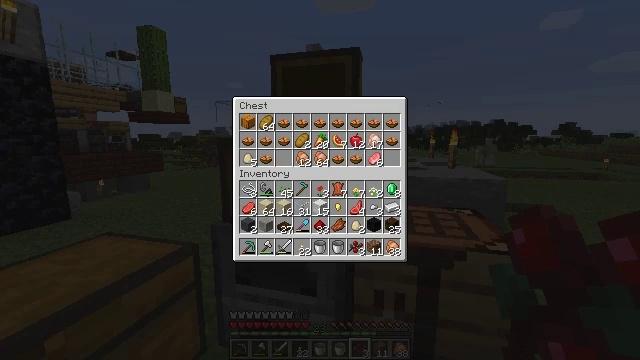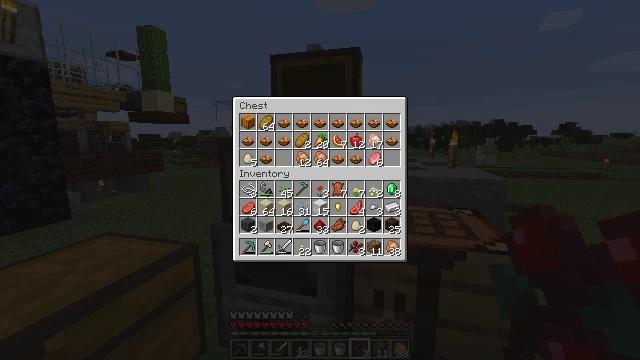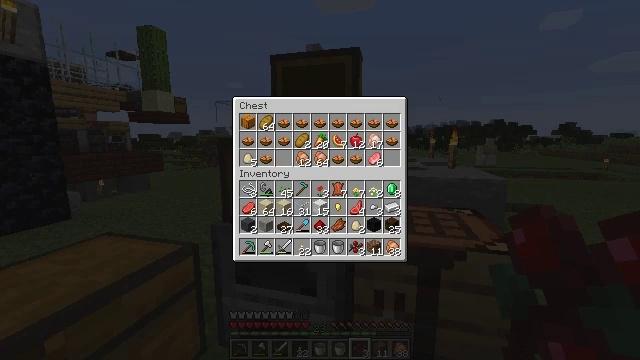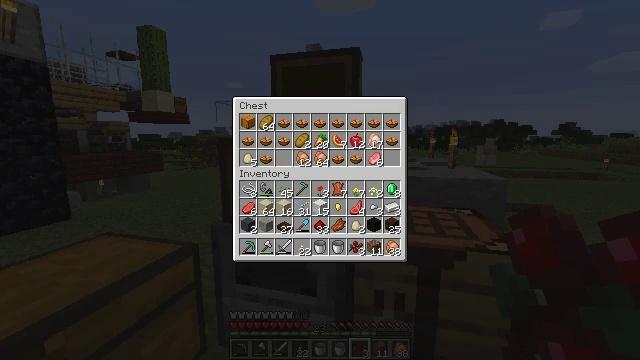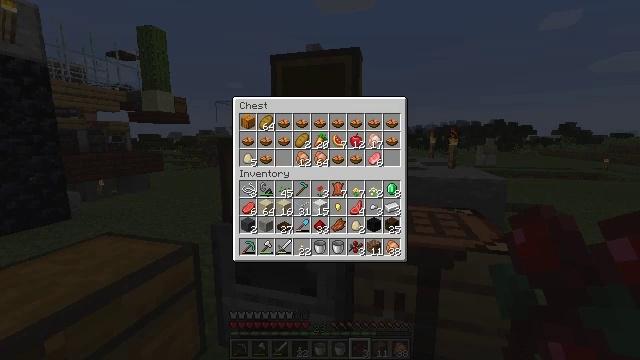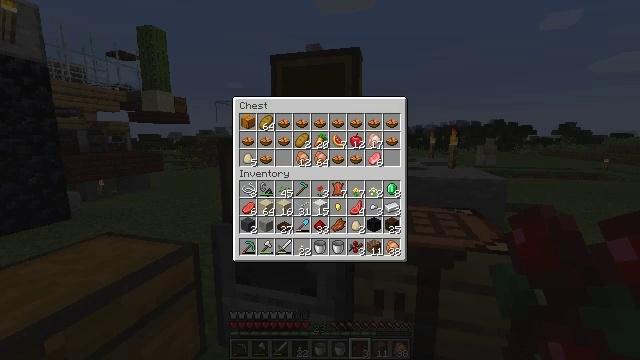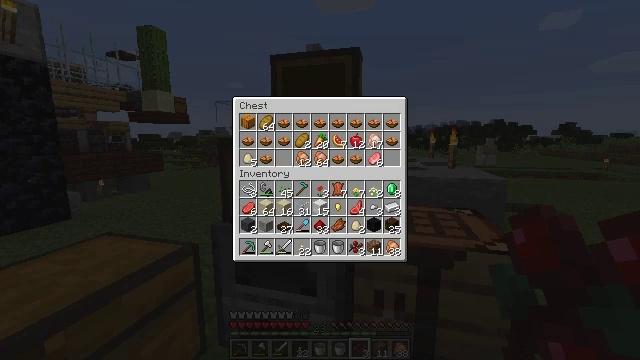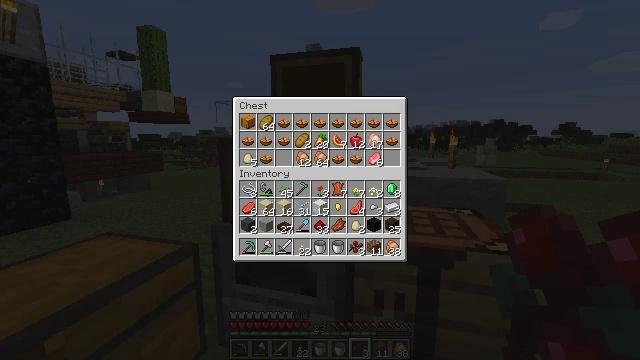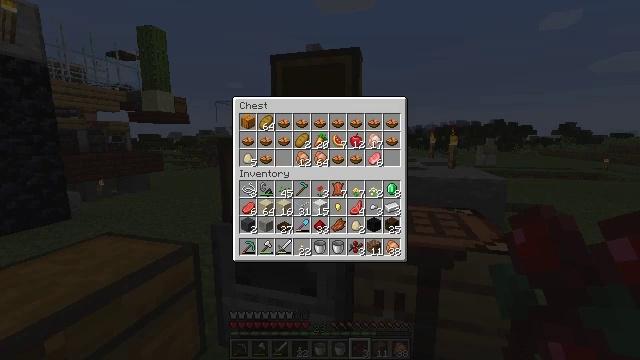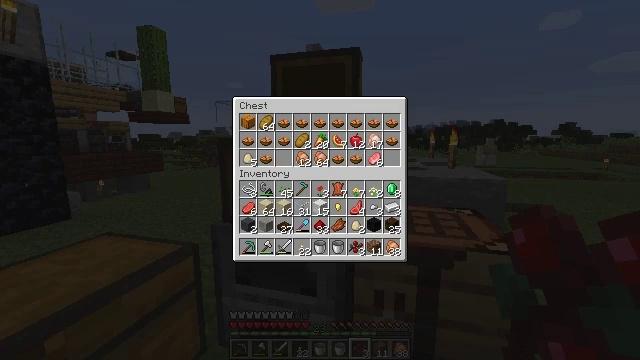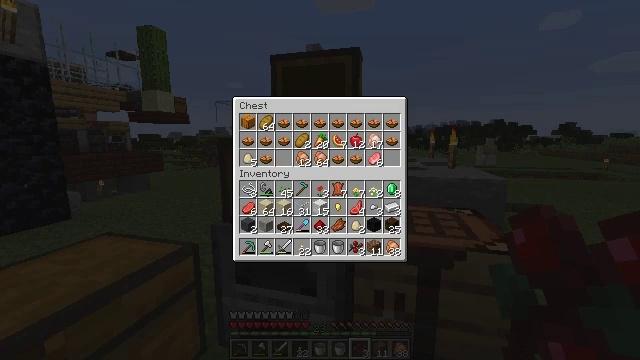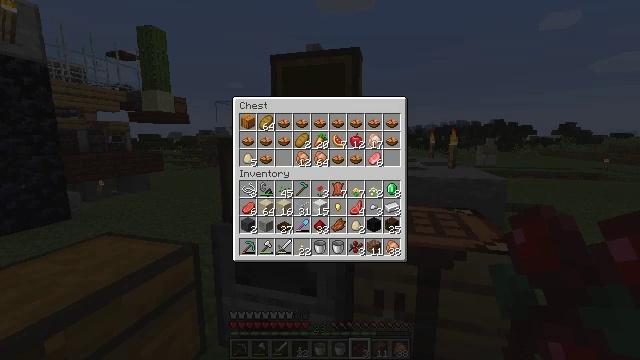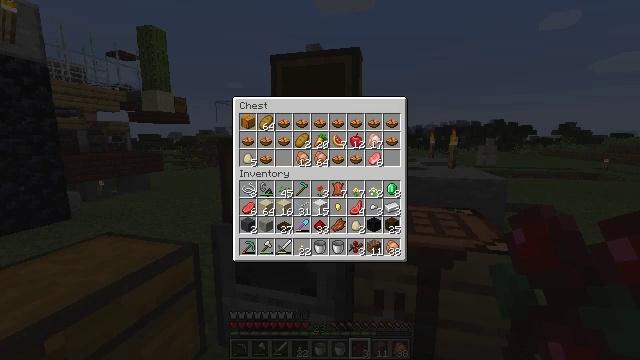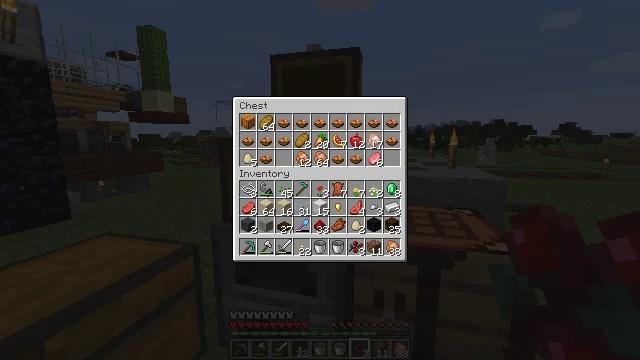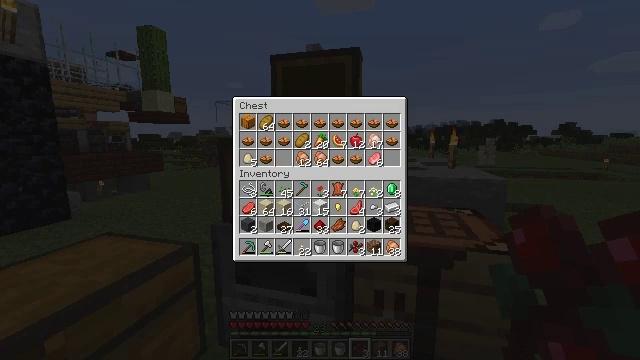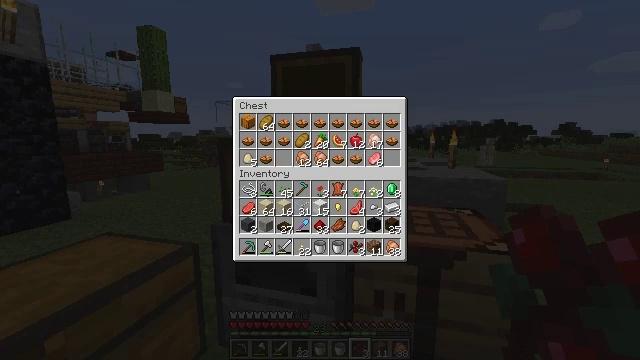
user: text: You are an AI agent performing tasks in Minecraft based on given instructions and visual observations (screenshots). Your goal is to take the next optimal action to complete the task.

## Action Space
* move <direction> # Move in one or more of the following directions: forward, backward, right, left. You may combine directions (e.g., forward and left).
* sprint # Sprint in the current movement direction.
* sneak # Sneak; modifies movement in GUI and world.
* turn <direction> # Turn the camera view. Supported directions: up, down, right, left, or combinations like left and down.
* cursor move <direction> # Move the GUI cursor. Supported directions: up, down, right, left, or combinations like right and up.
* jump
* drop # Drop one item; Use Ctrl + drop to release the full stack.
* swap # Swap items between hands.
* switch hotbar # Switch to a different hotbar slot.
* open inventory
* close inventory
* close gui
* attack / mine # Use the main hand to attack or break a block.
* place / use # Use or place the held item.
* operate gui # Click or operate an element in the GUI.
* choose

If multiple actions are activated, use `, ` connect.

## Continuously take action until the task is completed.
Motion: motion action
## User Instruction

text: Smelt kelp to obtain dried kelp.
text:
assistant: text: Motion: no_op
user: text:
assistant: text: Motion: no_op
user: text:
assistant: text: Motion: no_op
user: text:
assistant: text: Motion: no_op
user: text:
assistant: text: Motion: no_op
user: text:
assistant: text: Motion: no_op
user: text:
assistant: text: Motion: no_op
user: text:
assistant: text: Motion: no_op
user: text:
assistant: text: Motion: no_op
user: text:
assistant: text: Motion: no_op
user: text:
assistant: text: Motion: no_op
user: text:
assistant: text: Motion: no_op
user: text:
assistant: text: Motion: no_op
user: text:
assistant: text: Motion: no_op
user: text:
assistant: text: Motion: no_op
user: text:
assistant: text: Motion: no_op
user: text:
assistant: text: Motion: no_op
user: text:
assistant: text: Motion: no_op
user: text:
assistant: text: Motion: no_op
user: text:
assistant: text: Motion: no_op
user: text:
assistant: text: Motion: no_op
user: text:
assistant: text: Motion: no_op
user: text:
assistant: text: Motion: no_op
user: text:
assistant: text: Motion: no_op
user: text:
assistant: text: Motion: no_op
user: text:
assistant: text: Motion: no_op
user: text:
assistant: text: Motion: no_op
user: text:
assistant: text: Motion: no_op
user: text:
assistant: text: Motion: no_op
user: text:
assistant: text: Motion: no_op